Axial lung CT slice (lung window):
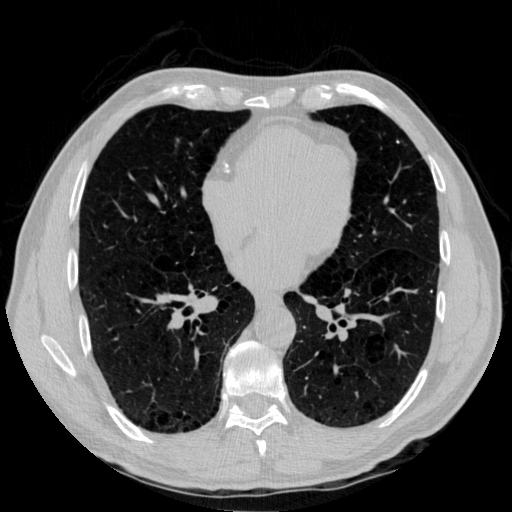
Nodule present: no